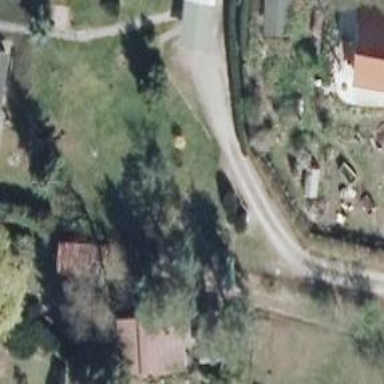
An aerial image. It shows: Driveway with ground surface.